Question: I created two custom UITableViewCells and put them in a grouped UITableView. Testing to see how these cells look on non retina sceen everything look fine, but on retina i get a weird effect for these cell. What's the problem and how to solve it ?

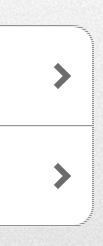
Answer: The problem was in 'separatorColor' property of my 'UITableView'. I use 'colorWithPatternImage:' to set a custom separator from an image that was bigger in size dimensions than my cell (320 pixels vs 280 pixels).
I scaled down image, and now it works fine :)